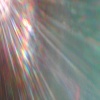
Label: sunburn